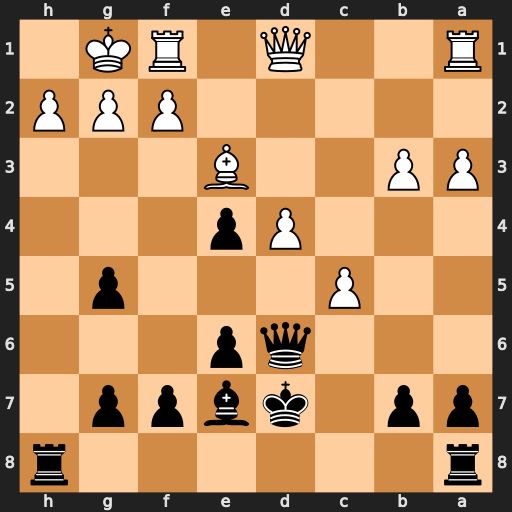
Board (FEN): r6r/pp1kbpp1/3qp3/2P3p1/3Pp3/PP2B3/5PPP/R2Q1RK1
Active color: b
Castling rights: -
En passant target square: -
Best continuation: Qxh2#